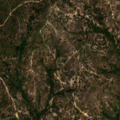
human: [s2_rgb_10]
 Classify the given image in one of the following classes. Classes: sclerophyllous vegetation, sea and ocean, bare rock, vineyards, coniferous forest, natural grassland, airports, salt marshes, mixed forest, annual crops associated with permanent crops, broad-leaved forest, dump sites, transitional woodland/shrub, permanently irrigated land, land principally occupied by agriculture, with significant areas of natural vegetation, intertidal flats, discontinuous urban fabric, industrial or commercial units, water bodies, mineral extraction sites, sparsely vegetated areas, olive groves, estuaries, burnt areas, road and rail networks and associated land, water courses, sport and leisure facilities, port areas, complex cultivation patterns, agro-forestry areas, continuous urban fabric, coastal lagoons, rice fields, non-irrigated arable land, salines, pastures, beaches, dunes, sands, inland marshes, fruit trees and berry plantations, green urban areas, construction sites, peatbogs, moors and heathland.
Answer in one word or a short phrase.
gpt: agro-forestry areas, broad-leaved forest, transitional woodland/shrub